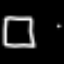
Label: square